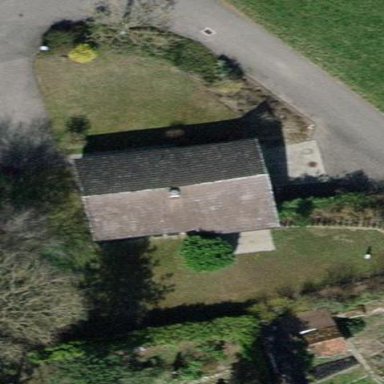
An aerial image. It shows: Detached building with gabled roof.